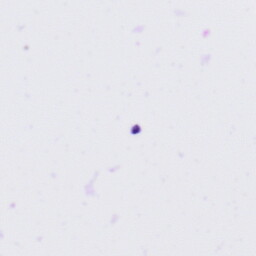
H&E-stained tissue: Tonsil